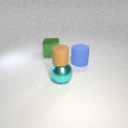
large cyan metal sphere below small brown rubber cylinder